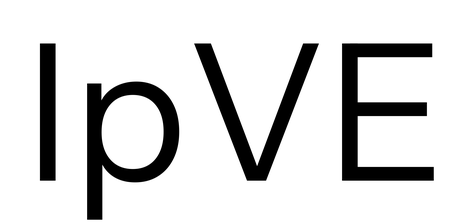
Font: InstrumentSans_Regular